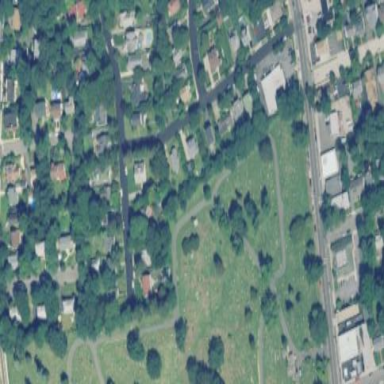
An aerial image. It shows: Sector within cemetery.